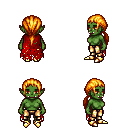
a pixel art fantasy rpg character, female body template, orc, green skin, red tattered cape, gold greaves, light blonde ponytail hairstyle, gold boots, four views (front, back, left, right), 2x2 character sprite sheet, small pixel art, hard edges, no anti-aliasing